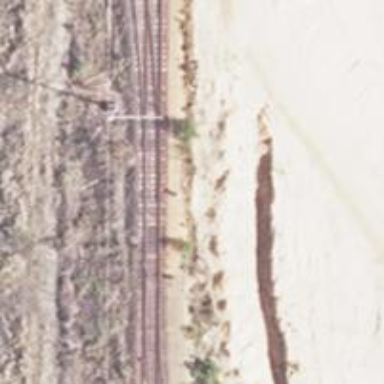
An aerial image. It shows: Railway switch.